Question: I am working with winforms in c#. I do not want images to be shown in datagridview cells, i have stored only path in database and showing them in datagridview from database.
When user enters a cell a tooltip is poped-up. What I need is that when column index of current-cell is 2 then the tool tip should show an image from the path given in the current cell.
I have found <URL> very good. But unable to get succeeded. I have following code
'''
void CustomizedToolTip_Popup(object sender, PopupEventArgs e)
{
DataGridView parent = e.AssociatedControl as DataGridView;
if (parent.CurrentCell != null)
{
if (parent.CurrentCell.ColumnIndex == 2)
{
Bitmap bmpIn = new Bitmap(parent.CurrentCell.Value + "");
using (Graphics g = Graphics.FromImage(bmpIn))
{
Rectangle mr = new Rectangle(5, 5, 50, 50);
mr.Location = new Point(5, 5);
g.PageUnit = GraphicsUnit.Pixel;
g.DrawImage(bmpIn, mr);
}
}
}
}
'''
I thought this code should draw image, but it is not drawing, and more than drawing I am uncertain about the location, even If I could draw, how to locate it in tootip. I have not been able to understand it from the article i mentioned. Below is the image of my datagridview.

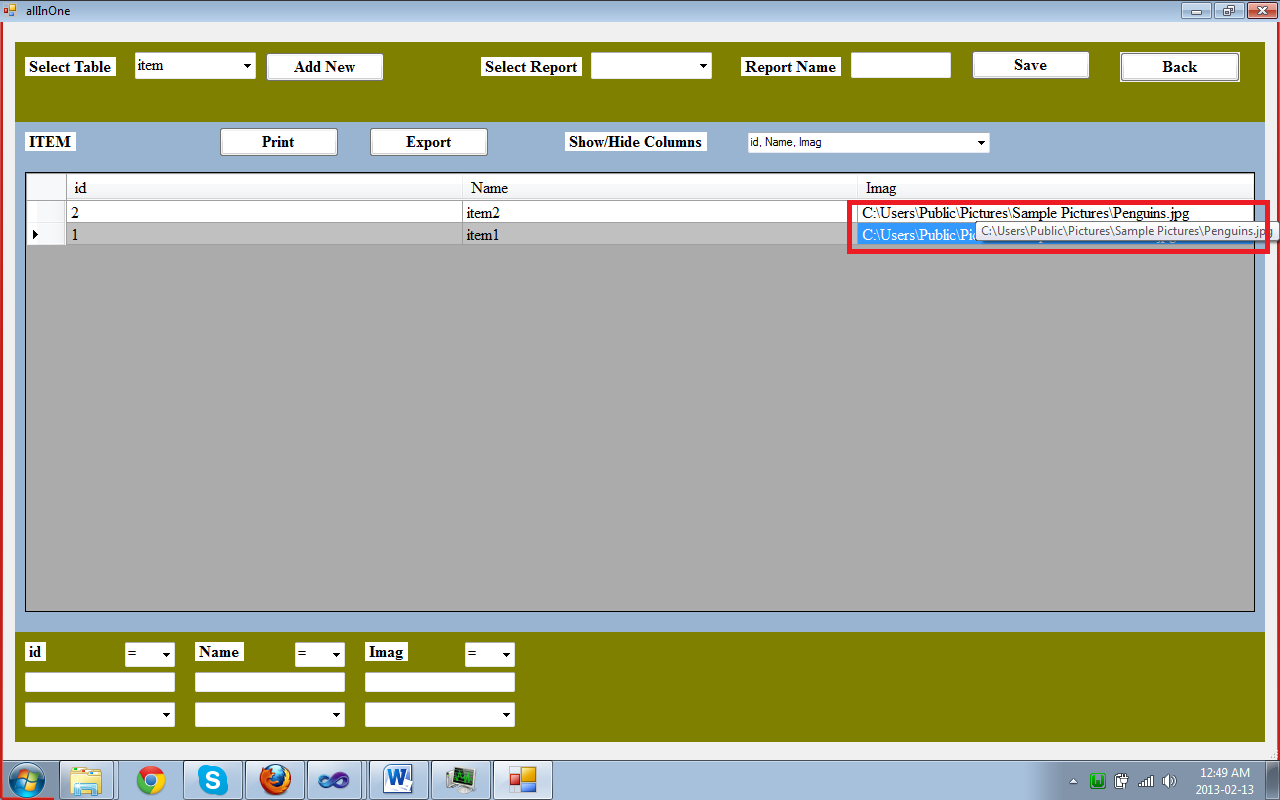
Answer: Just add a picturebox to your form and set size mode to "StretchImage" and visible= false, then add the following events to your datagridview
'''
private void metroGrid1_CellMouseEnter(object sender, DataGridViewCellEventArgs e)
{
DataGridView dgv_sender = sender as DataGridView;
DataGridViewCell dgv_MouseOverCell=null;
if (e.RowIndex > 0 && e.ColumnIndex > 0 && e.RowIndex <dgv_sender.RowCount && e.ColumnIndex<dgv_sender.ColumnCount)
{
dgv_MouseOverCell = dgv_sender.Rows[e.RowIndex].Cells[e.ColumnIndex];
}
if(dgv_MouseOverCell !=null)
if (e.ColumnIndex == 4) {
if (dgv_MouseOverCell.Value != null)
{
if (File.Exists(dgv_MouseOverCell.Value.ToString()))
{
Image img = Image.FromFile(dgv_MouseOverCell.Value.ToString());
pictureBox1.ImageLocation = dgv_MouseOverCell.Value.ToString();
pictureBox1.Location = new System.Drawing.Point(Cursor.Position.X - this.Location.X, Cursor.Position.Y - this.Location.Y);
pictureBox1.Visible = true;
}
}
}
}
private void metroGrid1_CellMouseLeave(object sender, DataGridViewCellEventArgs e)
{
pictureBox1.Visible = false;
}
'''
<URL>